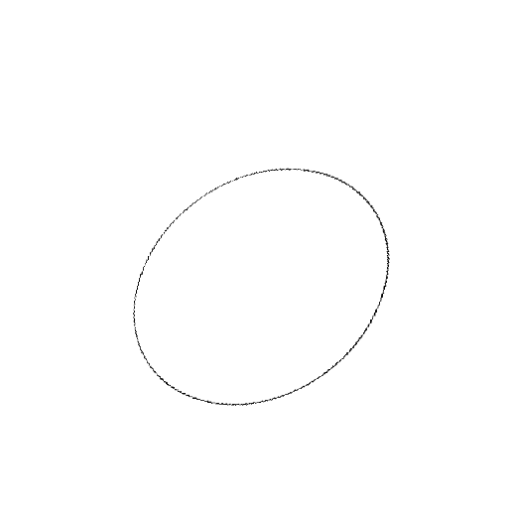
Crossing number: 0